Question: Consider this binary image:

A normal edge detection algorithm (Like <URL> takes the binary image as input and results into the contour shown in red. I need another algorithm that takes a point "P" as a second piece of input data. "P" is the black point in the previous image. This algorithm should result into the blue contour. The blue contours represents the point "P" lines-of-sight edge of the binary image.
I searched a lot of an image processing algorithm that achieve this, but didn't find any. I also tried to think about a new one, but I still have a lot of difficulties.
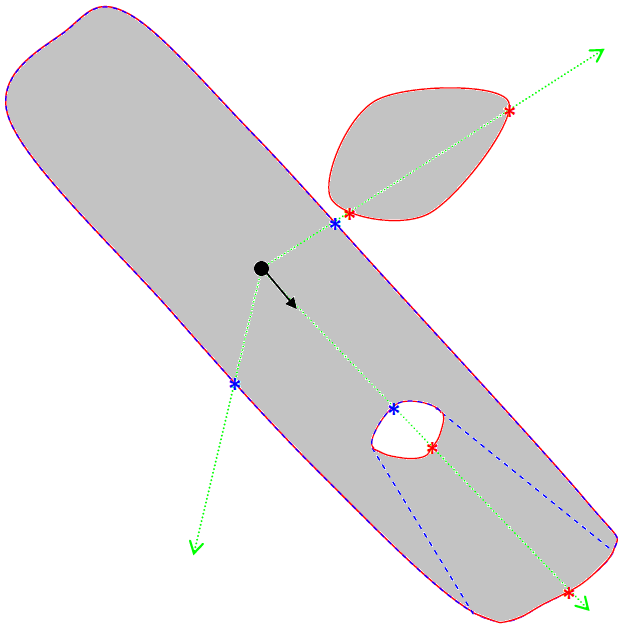
Answer: Since you've got a bitmap, you could use a bitmap algorithm.
<URL>
Pseudocode:
'''
// part 1: occlusion
mark all pixels as 'outside'
for each pixel on the edge of the image
draw a line from the source pixel to the edge pixel and
for each pixel on the line starting from the source and ending with the edge
if the pixel is gray mark it as 'inside'
otherwise stop drawing this line
// part 2: edge finding
for each pixel in the image
if pixel is not marked 'inside' skip this pixel
if pixel has a neighbor that is outside mark this pixel 'edge'
// part 3: draw the edges
highlight all the edges
'''
At first this sounds pretty terrible... But really, it's 'O(p)' where 'p' is the number of pixels in your image.
Full code here, works best full page:
'''
var c = document.getElementById('c');
c.width = c.height = 500;
var x = c.getContext("2d");
//////////// Draw some "interesting" stuff ////////////
function DrawScene() {
x.beginPath();
x.rect(0, 0, c.width, c.height);
x.fillStyle = '#fff';
x.fill();
x.beginPath();
x.rect(c.width * 0.1, c.height * 0.1, c.width * 0.8, c.height * 0.8);
x.fillStyle = '#000';
x.fill();
x.beginPath();
x.rect(c.width * 0.25, c.height * 0.02 , c.width * 0.5, c.height * 0.05);
x.fillStyle = '#000';
x.fill();
x.beginPath();
x.rect(c.width * 0.3, c.height * 0.2, c.width * 0.03, c.height * 0.4);
x.fillStyle = '#fff';
x.fill();
x.beginPath();
var maxAng = 2.0;
function sc(t) { return t * 0.3 + 0.5; }
function sc2(t) { return t * 0.35 + 0.5; }
for (var i = 0; i < maxAng; i += 0.1)
x.lineTo(sc(Math.cos(i)) * c.width, sc(Math.sin(i)) * c.height);
for (var i = maxAng; i >= 0; i -= 0.1)
x.lineTo(sc2(Math.cos(i)) * c.width, sc2(Math.sin(i)) * c.height);
x.closePath();
x.fill();
x.beginPath();
x.moveTo(0.2 * c.width, 0.03 * c.height);
x.lineTo(c.width * 0.9, c.height * 0.8);
x.lineTo(c.width * 0.8, c.height * 0.8);
x.lineTo(c.width * 0.1, 0.03 * c.height);
x.closePath();
x.fillStyle = '#000';
x.fill();
}
//////////// Pick a point to start our operations: ////////////
var v_x = Math.round(c.width * 0.5);
var v_y = Math.round(c.height * 0.5);
function Update() {
if (navigator.appName == 'Microsoft Internet Explorer'
|| !!(navigator.userAgent.match(/Trident/)
|| navigator.userAgent.match(/rv 11/))
|| $.browser.msie == 1)
{
document.getElementById("d").innerHTML = "Does not work in IE.";
return;
}
DrawScene();
//////////// Make our image binary (white and gray) ////////////
var id = x.getImageData(0, 0, c.width, c.height);
for (var i = 0; i < id.width * id.height * 4; i += 4) {
id.data[i + 0] = id.data[i + 0] > 128 ? 255 : 64;
id.data[i + 1] = id.data[i + 1] > 128 ? 255 : 64;
id.data[i + 2] = id.data[i + 2] > 128 ? 255 : 64;
}
// Adapted from http://rosettacode.org/wiki/Bitmap/Bresenham's_line_algorithm#JavaScript
function line(x1, y1) {
var x0 = v_x;
var y0 = v_y;
var dx = Math.abs(x1 - x0), sx = x0 < x1 ? 1 : -1;
var dy = Math.abs(y1 - y0), sy = y0 < y1 ? 1 : -1;
var err = (dx>dy ? dx : -dy)/2;
while (true) {
var d = (y0 * c.height + x0) * 4;
if (id.data[d] === 255) break;
id.data[d] = 128;
id.data[d + 1] = 128;
id.data[d + 2] = 128;
if (x0 === x1 && y0 === y1) break;
var e2 = err;
if (e2 > -dx) { err -= dy; x0 += sx; }
if (e2 < dy) { err += dx; y0 += sy; }
}
}
for (var i = 0; i < c.width; i++) line(i, 0);
for (var i = 0; i < c.width; i++) line(i, c.height - 1);
for (var i = 0; i < c.height; i++) line(0, i);
for (var i = 0; i < c.height; i++) line(c.width - 1, i);
// Outline-finding algorithm
function gb(x, y) {
var v = id.data[(y * id.height + x) * 4];
return v !== 128 && v !== 0;
}
for (var y = 0; y < id.height; y++) {
var py = Math.max(y - 1, 0);
var ny = Math.min(y + 1, id.height - 1);
console.log(y);
for (var z = 0; z < id.width; z++) {
var d = (y * id.height + z) * 4;
if (id.data[d] !== 128) continue;
var pz = Math.max(z - 1, 0);
var nz = Math.min(z + 1, id.width - 1);
if (gb(pz, py) || gb(z, py) || gb(nz, py) ||
gb(pz, y) || gb(z, y) || gb(nz, y) ||
gb(pz, ny) || gb(z, ny) || gb(nz, ny)) {
id.data[d + 0] = 0;
id.data[d + 1] = 0;
id.data[d + 2] = 255;
}
}
}
x.putImageData(id, 0, 0);
// Draw the starting point
x.beginPath();
x.arc(v_x, v_y, c.width * 0.01, 0, 2 * Math.PI, false);
x.fillStyle = '#800';
x.fill();
}
Update();
c.addEventListener('click', function(evt) {
var x = evt.pageX - c.offsetLeft,
y = evt.pageY - c.offsetTop;
v_x = x;
v_y = y;
Update();
}, false);
'''
'''
<script src="https://ajax.googleapis.com/ajax/libs/jquery/1.2.3/jquery.min.js"></script>
<center><div id="d">Click on image to change point</div>
<canvas id="c"></canvas></center>
'''